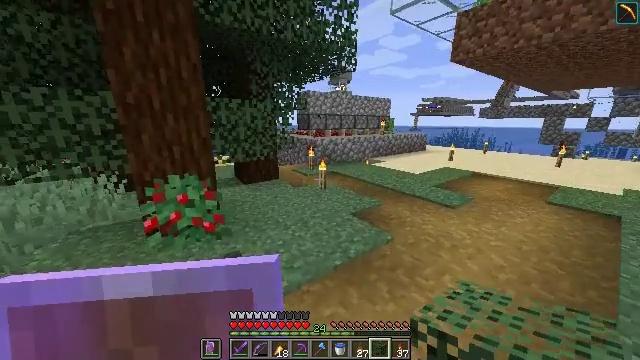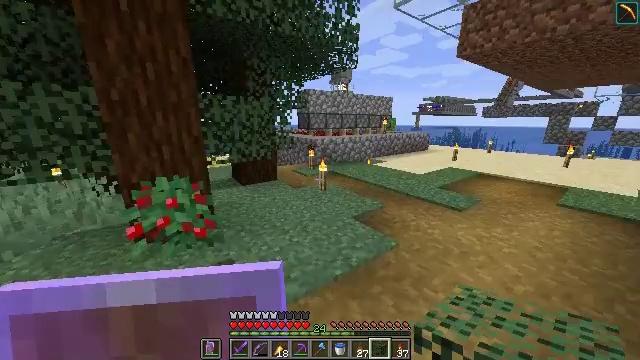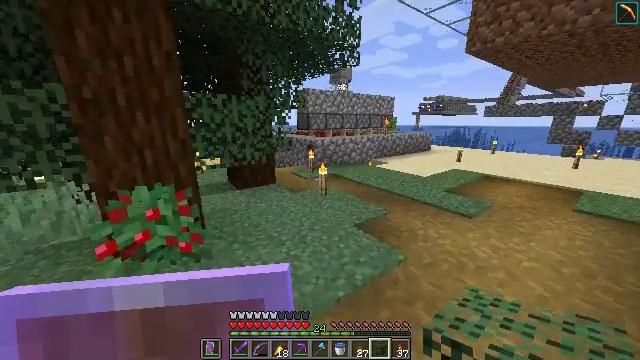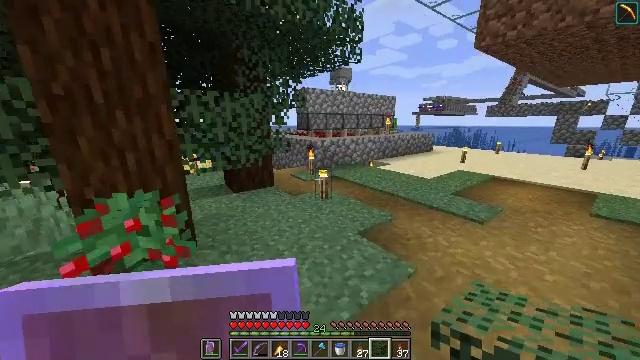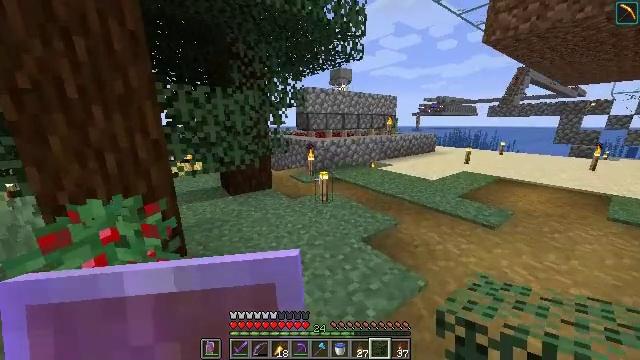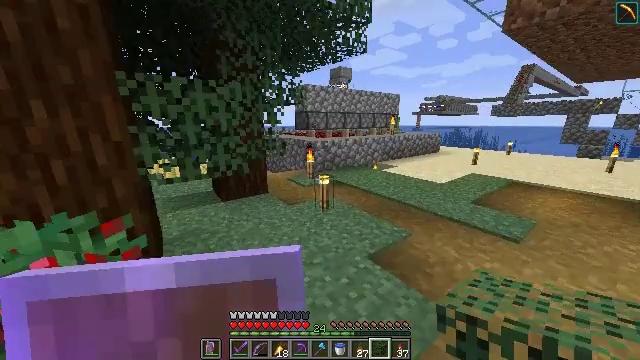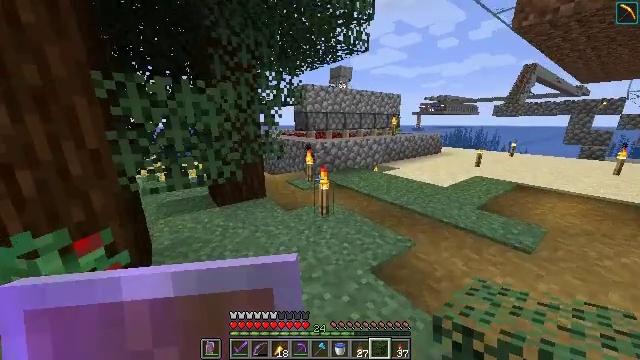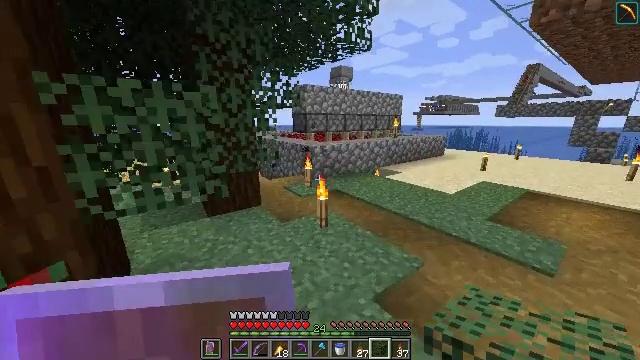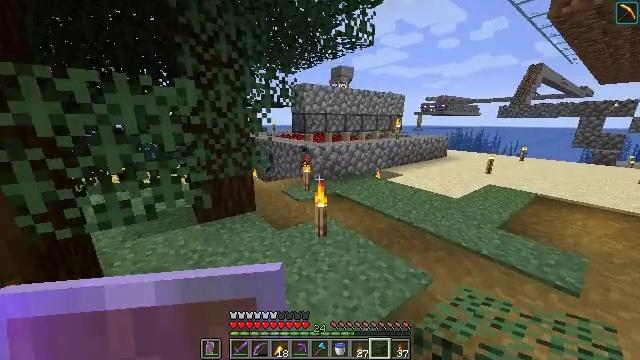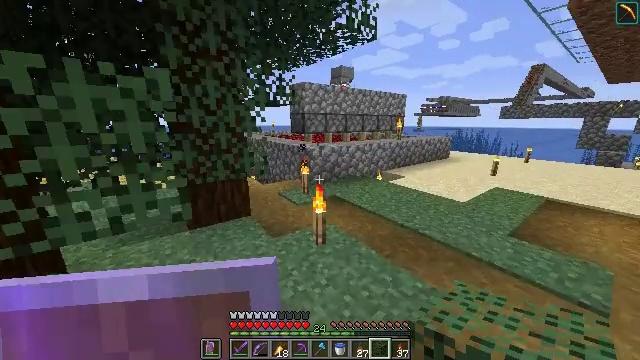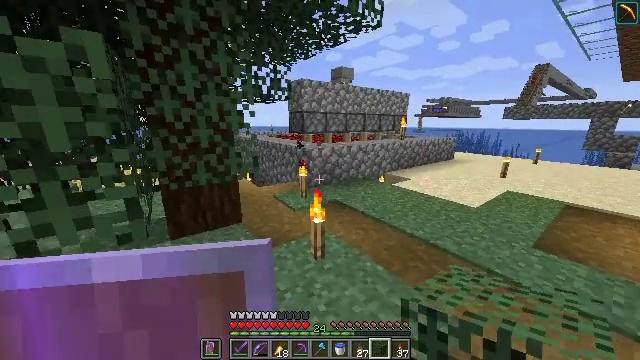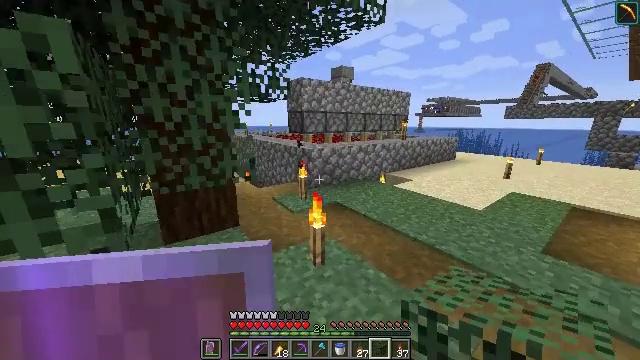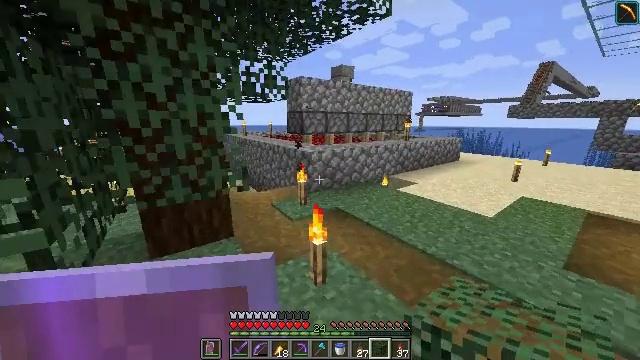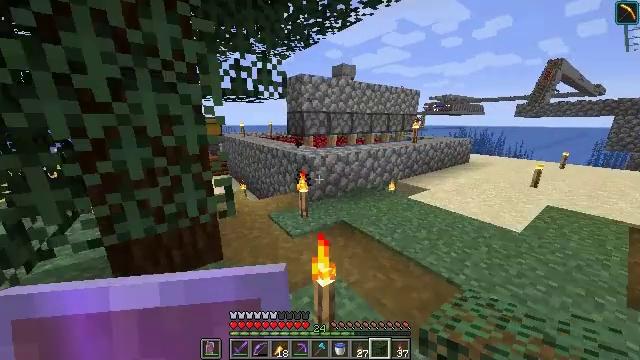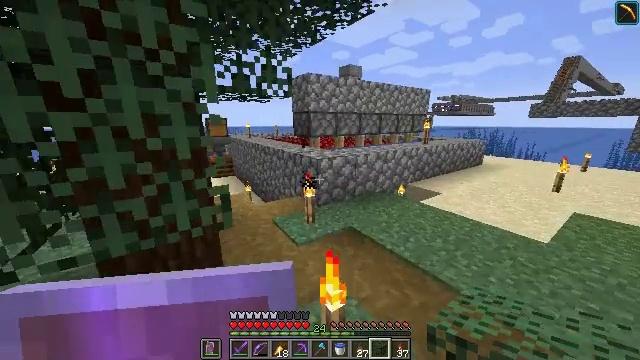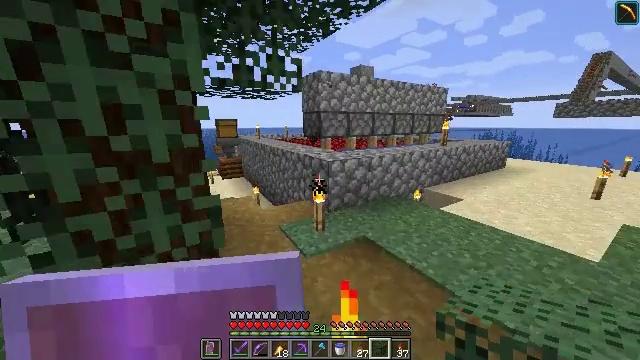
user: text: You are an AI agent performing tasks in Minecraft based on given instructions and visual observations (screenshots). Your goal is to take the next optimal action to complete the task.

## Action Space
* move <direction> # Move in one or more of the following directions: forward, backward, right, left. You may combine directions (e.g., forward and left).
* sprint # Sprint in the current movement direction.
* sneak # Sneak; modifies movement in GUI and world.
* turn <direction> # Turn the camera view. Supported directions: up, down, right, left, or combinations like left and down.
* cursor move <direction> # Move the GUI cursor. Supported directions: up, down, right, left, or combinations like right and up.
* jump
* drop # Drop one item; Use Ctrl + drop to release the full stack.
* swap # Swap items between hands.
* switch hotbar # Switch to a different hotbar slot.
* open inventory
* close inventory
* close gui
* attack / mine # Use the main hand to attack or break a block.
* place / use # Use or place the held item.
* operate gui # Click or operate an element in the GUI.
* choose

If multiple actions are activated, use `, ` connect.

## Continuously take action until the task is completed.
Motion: motion action
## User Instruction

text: Remove spruce leaves from the inventory.
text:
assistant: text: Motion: move forward, sprint
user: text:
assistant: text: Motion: move forward, sprint
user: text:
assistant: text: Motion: move forward, sprint
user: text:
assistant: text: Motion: move forward, sprint
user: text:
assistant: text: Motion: move forward, sprint
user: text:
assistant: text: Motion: move forward, sprint
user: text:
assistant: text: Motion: move forward, sprint
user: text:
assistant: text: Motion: move forward, sprint
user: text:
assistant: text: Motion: move forward, sprint
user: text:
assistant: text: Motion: move forward, sprint
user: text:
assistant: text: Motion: move forward, sprint
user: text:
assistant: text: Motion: move forward, sprint
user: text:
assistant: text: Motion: move forward, sprint
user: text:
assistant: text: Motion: move forward, sprint, turn left
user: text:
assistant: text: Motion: move forward, sprint, turn left
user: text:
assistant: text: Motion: move forward, sprint, turn left
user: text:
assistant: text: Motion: move forward, sprint, turn left
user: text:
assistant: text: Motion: move forward, sprint, turn left
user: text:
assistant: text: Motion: move forward, sprint, turn left
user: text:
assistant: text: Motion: move forward, sprint, turn left
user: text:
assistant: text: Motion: move forward, sprint, turn left
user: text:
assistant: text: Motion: move forward, sprint, turn left
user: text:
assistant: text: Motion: move forward, sprint, turn left
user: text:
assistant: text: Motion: move forward, sprint, turn left
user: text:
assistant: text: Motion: move forward, sprint, turn left
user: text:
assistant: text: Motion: move forward, sprint, turn left
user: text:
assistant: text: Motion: move forward, sprint
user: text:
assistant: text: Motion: move forward, sprint
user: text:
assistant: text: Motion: move forward, sprint
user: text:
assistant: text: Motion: move forward, sprint